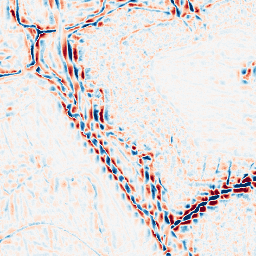
Category: wavelet
Decomposition family: wavelet_dwt
Decomposition parameters: wavelet: sym4
level: 3
Upsampling method: bicubic_3x
Upsampling parameters: scale: 3
Upsampling scale: 3